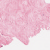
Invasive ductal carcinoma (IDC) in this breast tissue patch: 0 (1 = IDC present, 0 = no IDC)